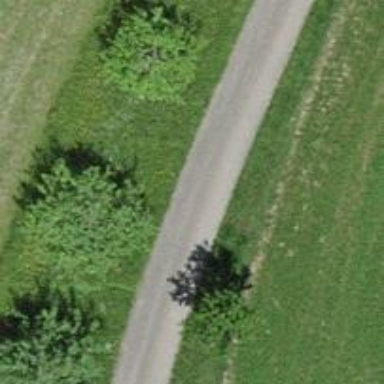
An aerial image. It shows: Unclassified road.